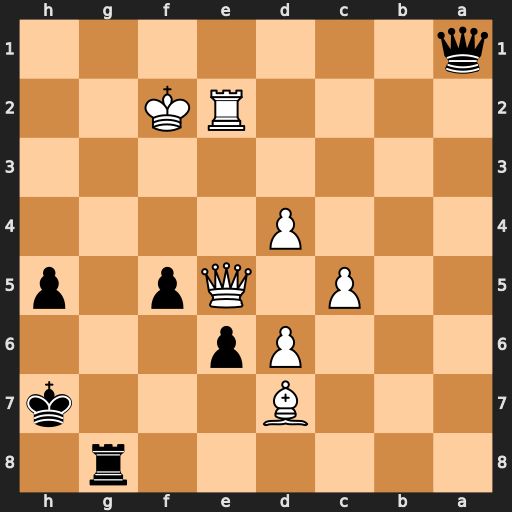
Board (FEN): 6r1/3B3k/3Pp3/2P1Qp1p/3P4/8/4RK2/q7
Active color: b
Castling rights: -
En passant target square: -
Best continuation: Qg1+ Kf3 h4